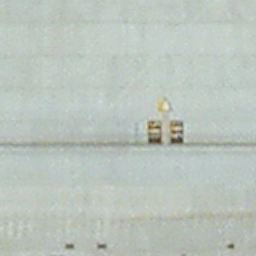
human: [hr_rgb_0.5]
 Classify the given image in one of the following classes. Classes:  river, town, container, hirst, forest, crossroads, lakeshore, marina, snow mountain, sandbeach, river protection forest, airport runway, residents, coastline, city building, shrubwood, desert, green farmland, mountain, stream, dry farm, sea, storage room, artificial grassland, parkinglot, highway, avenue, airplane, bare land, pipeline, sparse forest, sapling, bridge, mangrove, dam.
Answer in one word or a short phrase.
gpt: airport runway